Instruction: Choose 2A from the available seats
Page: seats
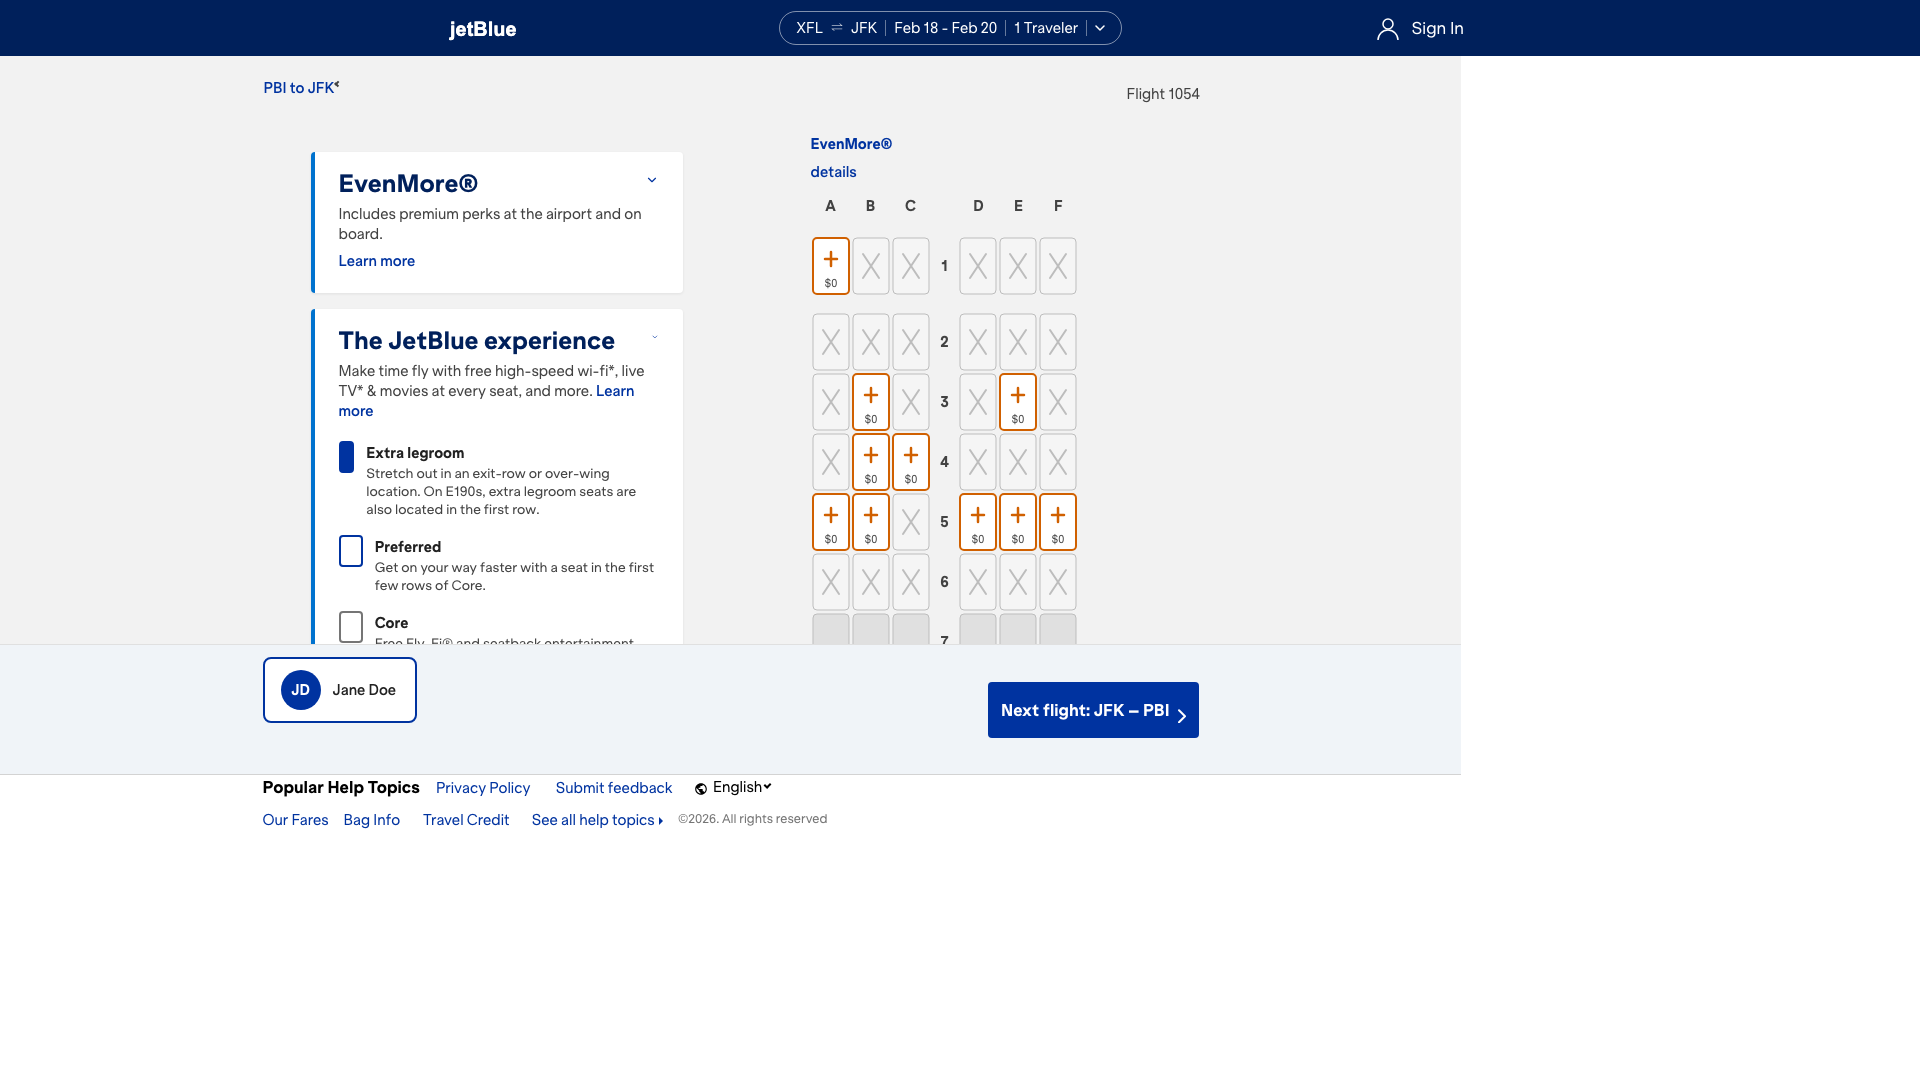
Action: click